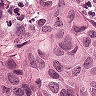
Metastatic tissue present: yes